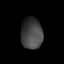
Tissue: prostate
Cell type: Fibroblasts
Senescence score: 0.741
Nuclear area (px): 654
Mean DAPI intensity: 67.879